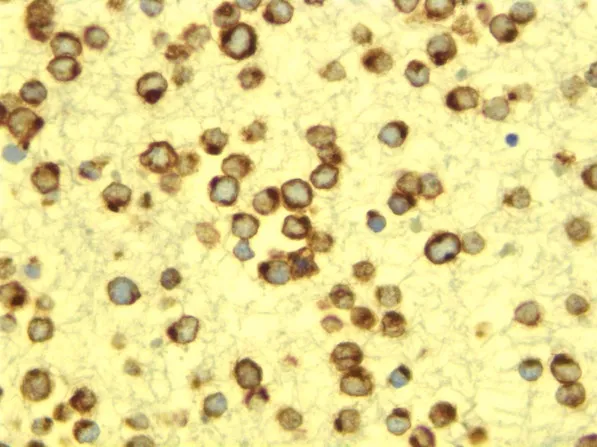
Cell block stained with CK20 demonstrating sharp perinuclear dot like pattern.
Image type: pathology (immunostaining)